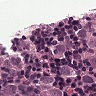
Metastatic tissue present: yes